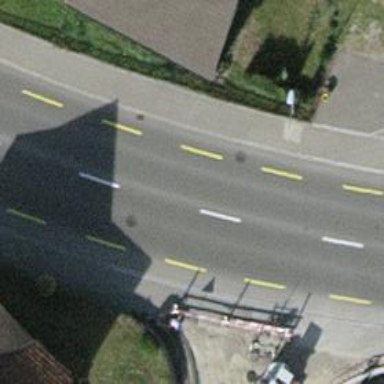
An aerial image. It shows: Primary highway with asphalt surface. There are sidewalks on both sides and designated cycle lanes.